Question: I have created a UISplitViewController based iOS app in XCode 3.2.5
Below is a screen shot of Interface builder showing the rootviewcontroller and how it is linked to other objects.

Being a beginner myself, I do not understand:
1) What is the role of the rootviewcontroller? Searched the documentation but what I found did not answer this question.
2) I thought a IBOutlet should only link to one corresponding object. Why in this case the rootviewcontroller is linked to two?
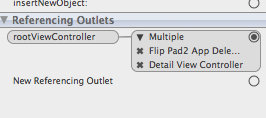
Answer: 1) in this case, the rootViewController can handle communication between the separate views.
2) You are viewing the referencing objects. You can two different classes both able to send messages to the same class, in this case, the application delegate can talk to the rootViewController and the detailViewController also needs to be able to talk to it, in order to facilitate communication between the master and detail views.